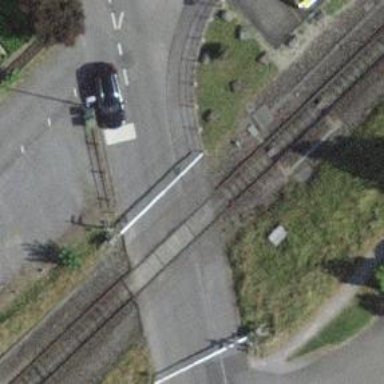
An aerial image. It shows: Crossing for the railway.